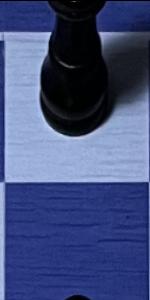
Label: Empty